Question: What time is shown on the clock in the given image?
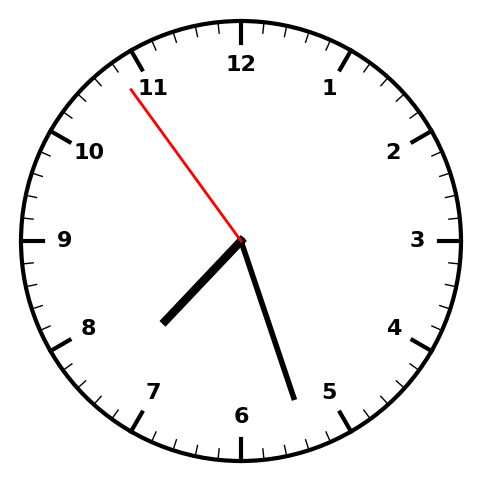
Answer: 07:26:54